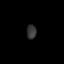
Tissue: lung
Cell type: Epithelial cells
Senescence score: 0.1668
Nuclear area (px): 132
Mean DAPI intensity: 54.235